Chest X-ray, PA view. Patient: 20 years old, sex F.
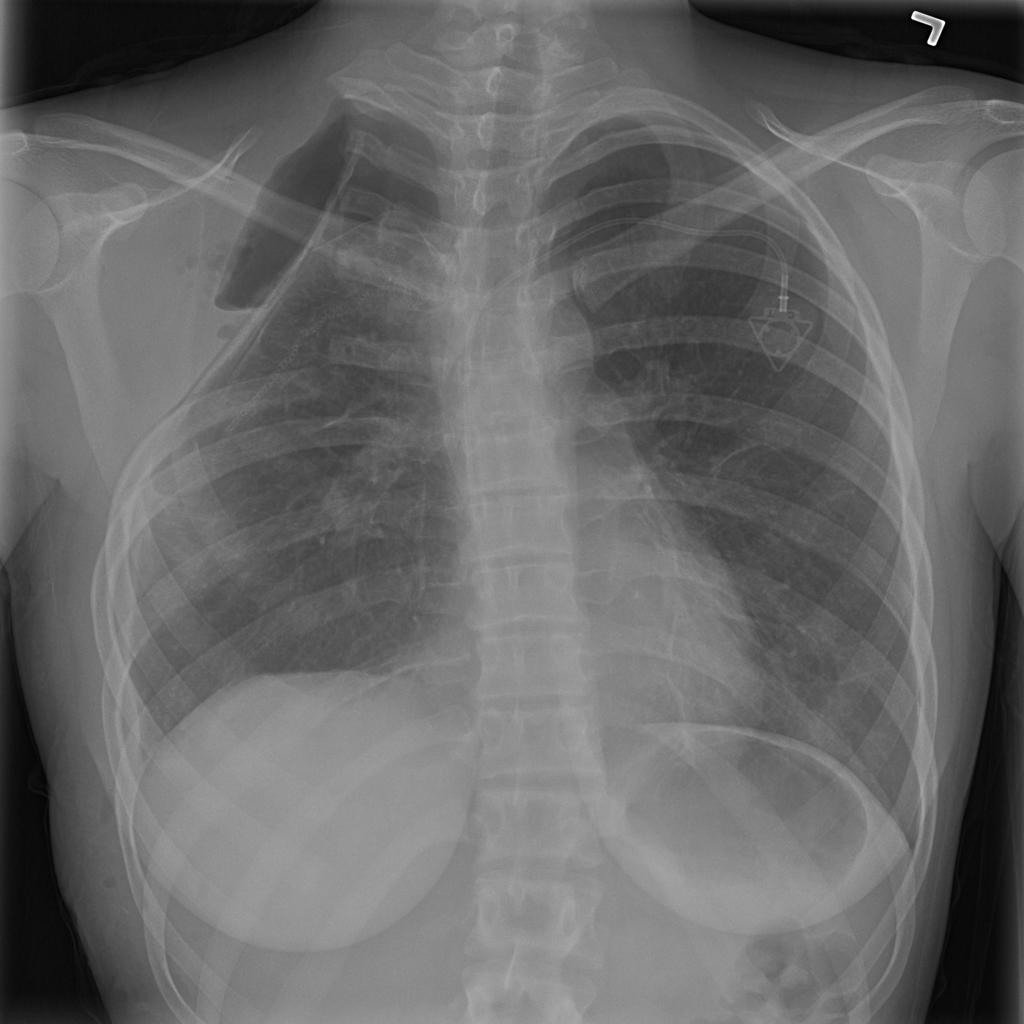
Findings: Infiltration, Pneumothorax